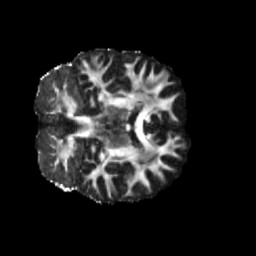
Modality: FA
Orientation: coronal
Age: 41
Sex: male
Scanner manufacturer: siemens
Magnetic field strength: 3 T
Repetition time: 3.23 s
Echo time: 0.0892 s